Aerial crown-view tile of a tropical tree (Barro Colorado Island, Panama), acquired 20250317:
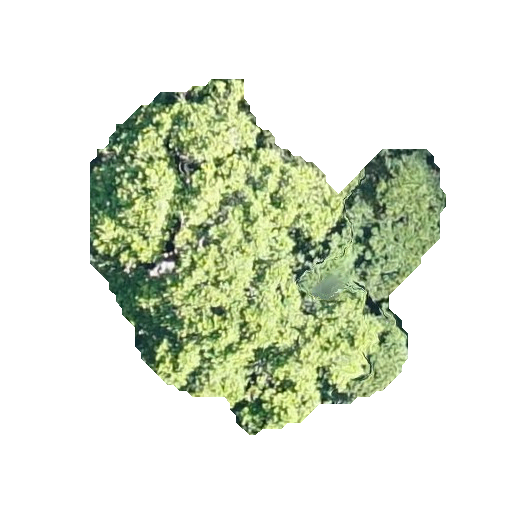
Species: Poulsenia armata
GBIF accepted scientific name: Poulsenia armata
Crown area: 122.653 m²